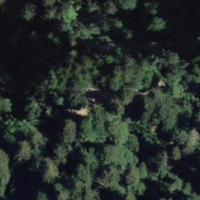
EUNIS habitat code: 43
Species observed at this site:
Aruncus dioicus